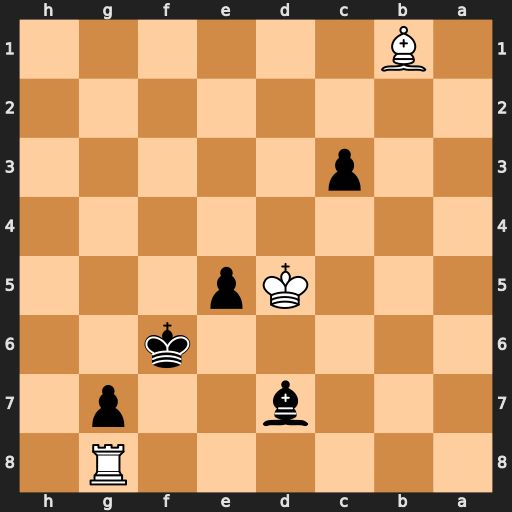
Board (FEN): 6R1/3b2p1/5k2/3Kp3/8/2p5/8/1B6
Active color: b
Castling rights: -
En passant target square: -
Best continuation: Be6+ Kc5 Bxg8